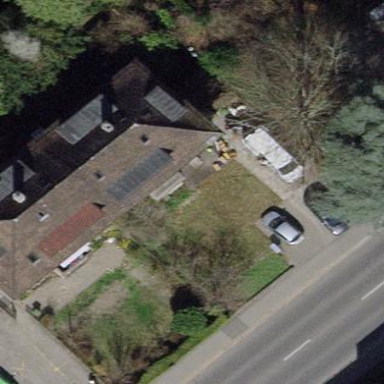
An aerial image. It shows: Building with tiled roof.